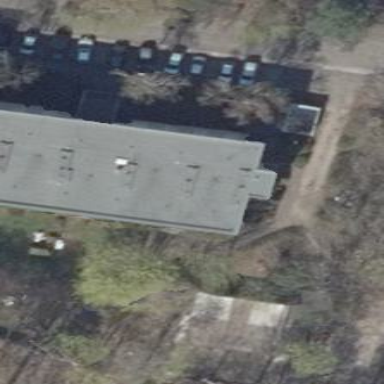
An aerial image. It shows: Dormitory building with flat roof.